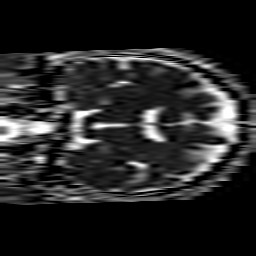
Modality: ADC
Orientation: coronal
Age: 52
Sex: male
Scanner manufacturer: philips
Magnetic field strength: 1.5 T
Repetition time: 5.156 s
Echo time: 0.07764 s